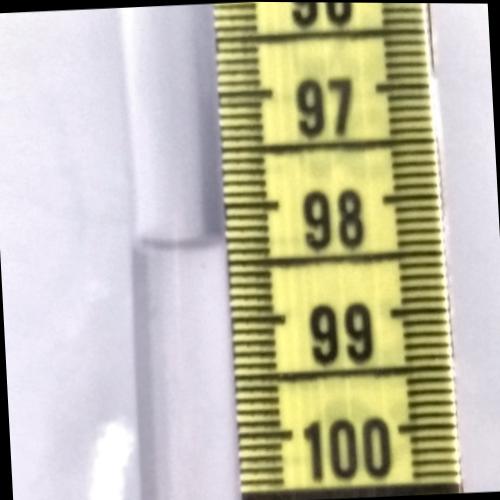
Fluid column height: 98.3 cm